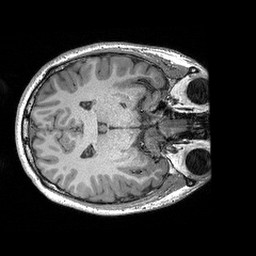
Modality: T1w
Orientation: axial
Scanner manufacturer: siemens
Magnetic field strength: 3 T
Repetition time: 2.3 s
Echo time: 0.00298 s